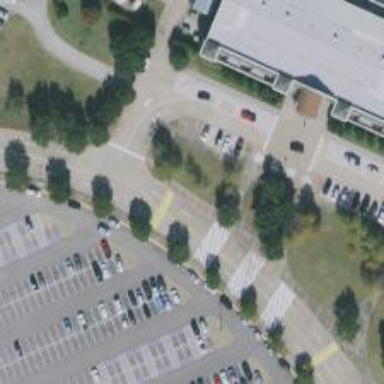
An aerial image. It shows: Footway.